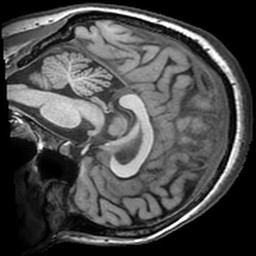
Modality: T1w
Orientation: sagittal
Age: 36
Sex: female
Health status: ill
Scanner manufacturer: ge
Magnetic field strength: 3 T
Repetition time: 0.008164 s
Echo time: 0.003184 s